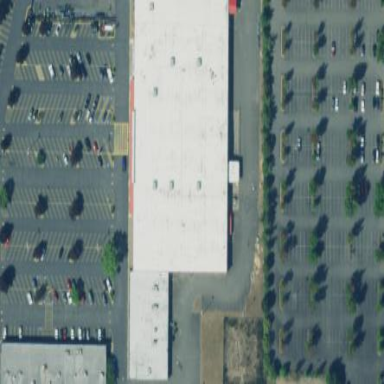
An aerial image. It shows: Retail building.